Interaction volume radius: 5 \u00c5
Interaction volume height: 20 \u00c5
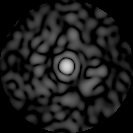
Disorder parameter: 0.8711